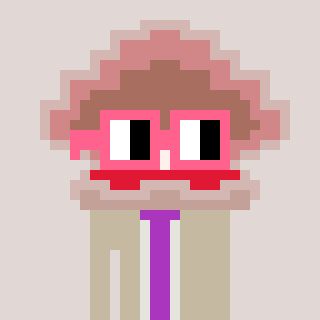
a pixel art character with square pink glasses, a oyster-shaped head and a bege-colored body on a warm background